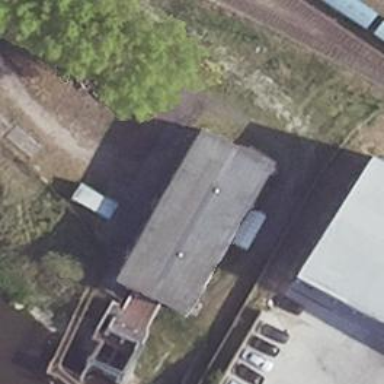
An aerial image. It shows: Service building.